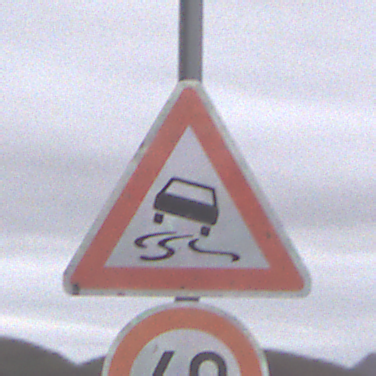
Verkehrszeichen: SchleuderOderRutschgefahr
Zusatzzeichen unten: Geschwindigkeit60
Umgebung: Outdoor, Nature
Tageszeit: Midday
Wetter: Overcast
Licht: Natural
Jahreszeit: NotSpecified
Kontrast: LowContrast